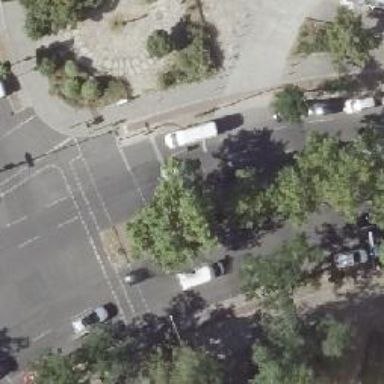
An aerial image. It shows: Road with traffic signals.